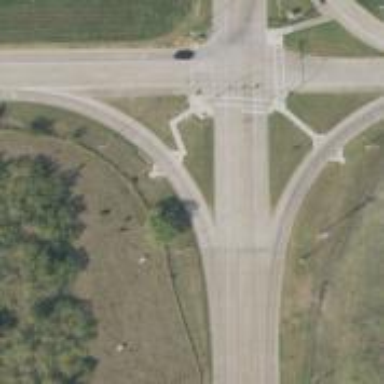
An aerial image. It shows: Secondary link road with asphalt surface.